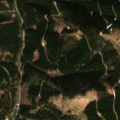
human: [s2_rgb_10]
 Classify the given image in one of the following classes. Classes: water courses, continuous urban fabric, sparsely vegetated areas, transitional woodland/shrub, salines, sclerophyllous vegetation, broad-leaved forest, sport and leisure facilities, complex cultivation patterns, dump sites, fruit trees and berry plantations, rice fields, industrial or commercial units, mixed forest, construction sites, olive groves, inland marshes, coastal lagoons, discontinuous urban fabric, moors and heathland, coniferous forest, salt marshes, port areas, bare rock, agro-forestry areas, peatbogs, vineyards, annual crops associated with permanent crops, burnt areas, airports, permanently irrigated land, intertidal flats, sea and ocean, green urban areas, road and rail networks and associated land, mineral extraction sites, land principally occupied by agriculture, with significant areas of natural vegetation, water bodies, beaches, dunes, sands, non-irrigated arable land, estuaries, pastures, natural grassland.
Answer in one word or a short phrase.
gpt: coniferous forest